Question: So, these little popups you get when typing on macOS:

They're unique in that they allow users to trigger an action immediately, not from the menu bar or a contextual menu (e.g. right click) They're common among most OSs' in some form, this just happens to be Apple's design.
This popup is
1. System wide, working in browsers, many text editors, etc.
2. Always where your eyes are when typing, at the text cursor/most recent word typed.
As this window is always below the cursor, I figure there's space above to add other typing tools that work in a similar way.
For any typing tool like that it really has to be system-wide, not just in a particular app.
I'm struggling to find useful leads as to which APIs cover this, and whether it's even possible to access this area of the macOS system.
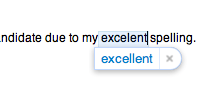
Answer: You may be able to program such a feature as an input method, using <URL>. Input methods are most commonly used for Asian language input, where there are many more characters than keys on a keyboard. However, the API is more general than that.
Insofar as the pop-up you're citing as an example is a spell-checker, you may be able to customize it by building a <URL>. I assume the user will have to select your spelling service explicitly, though, for each document.